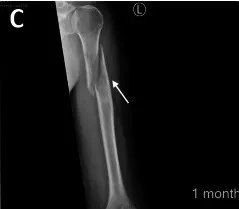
Series of radiographs explicit the progression of pathological fracture at the proximal third of the humeral shaft. A, B: Initially frontal and later radiographs showed an acute oblique fracture of the proximal diaphysis of the left humerus with approximate half shaft width and lateral displacement of the distal fracture fragment.
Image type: radiology (x_ray)